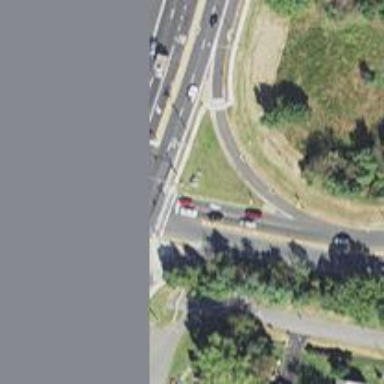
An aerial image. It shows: Trunk link highway.